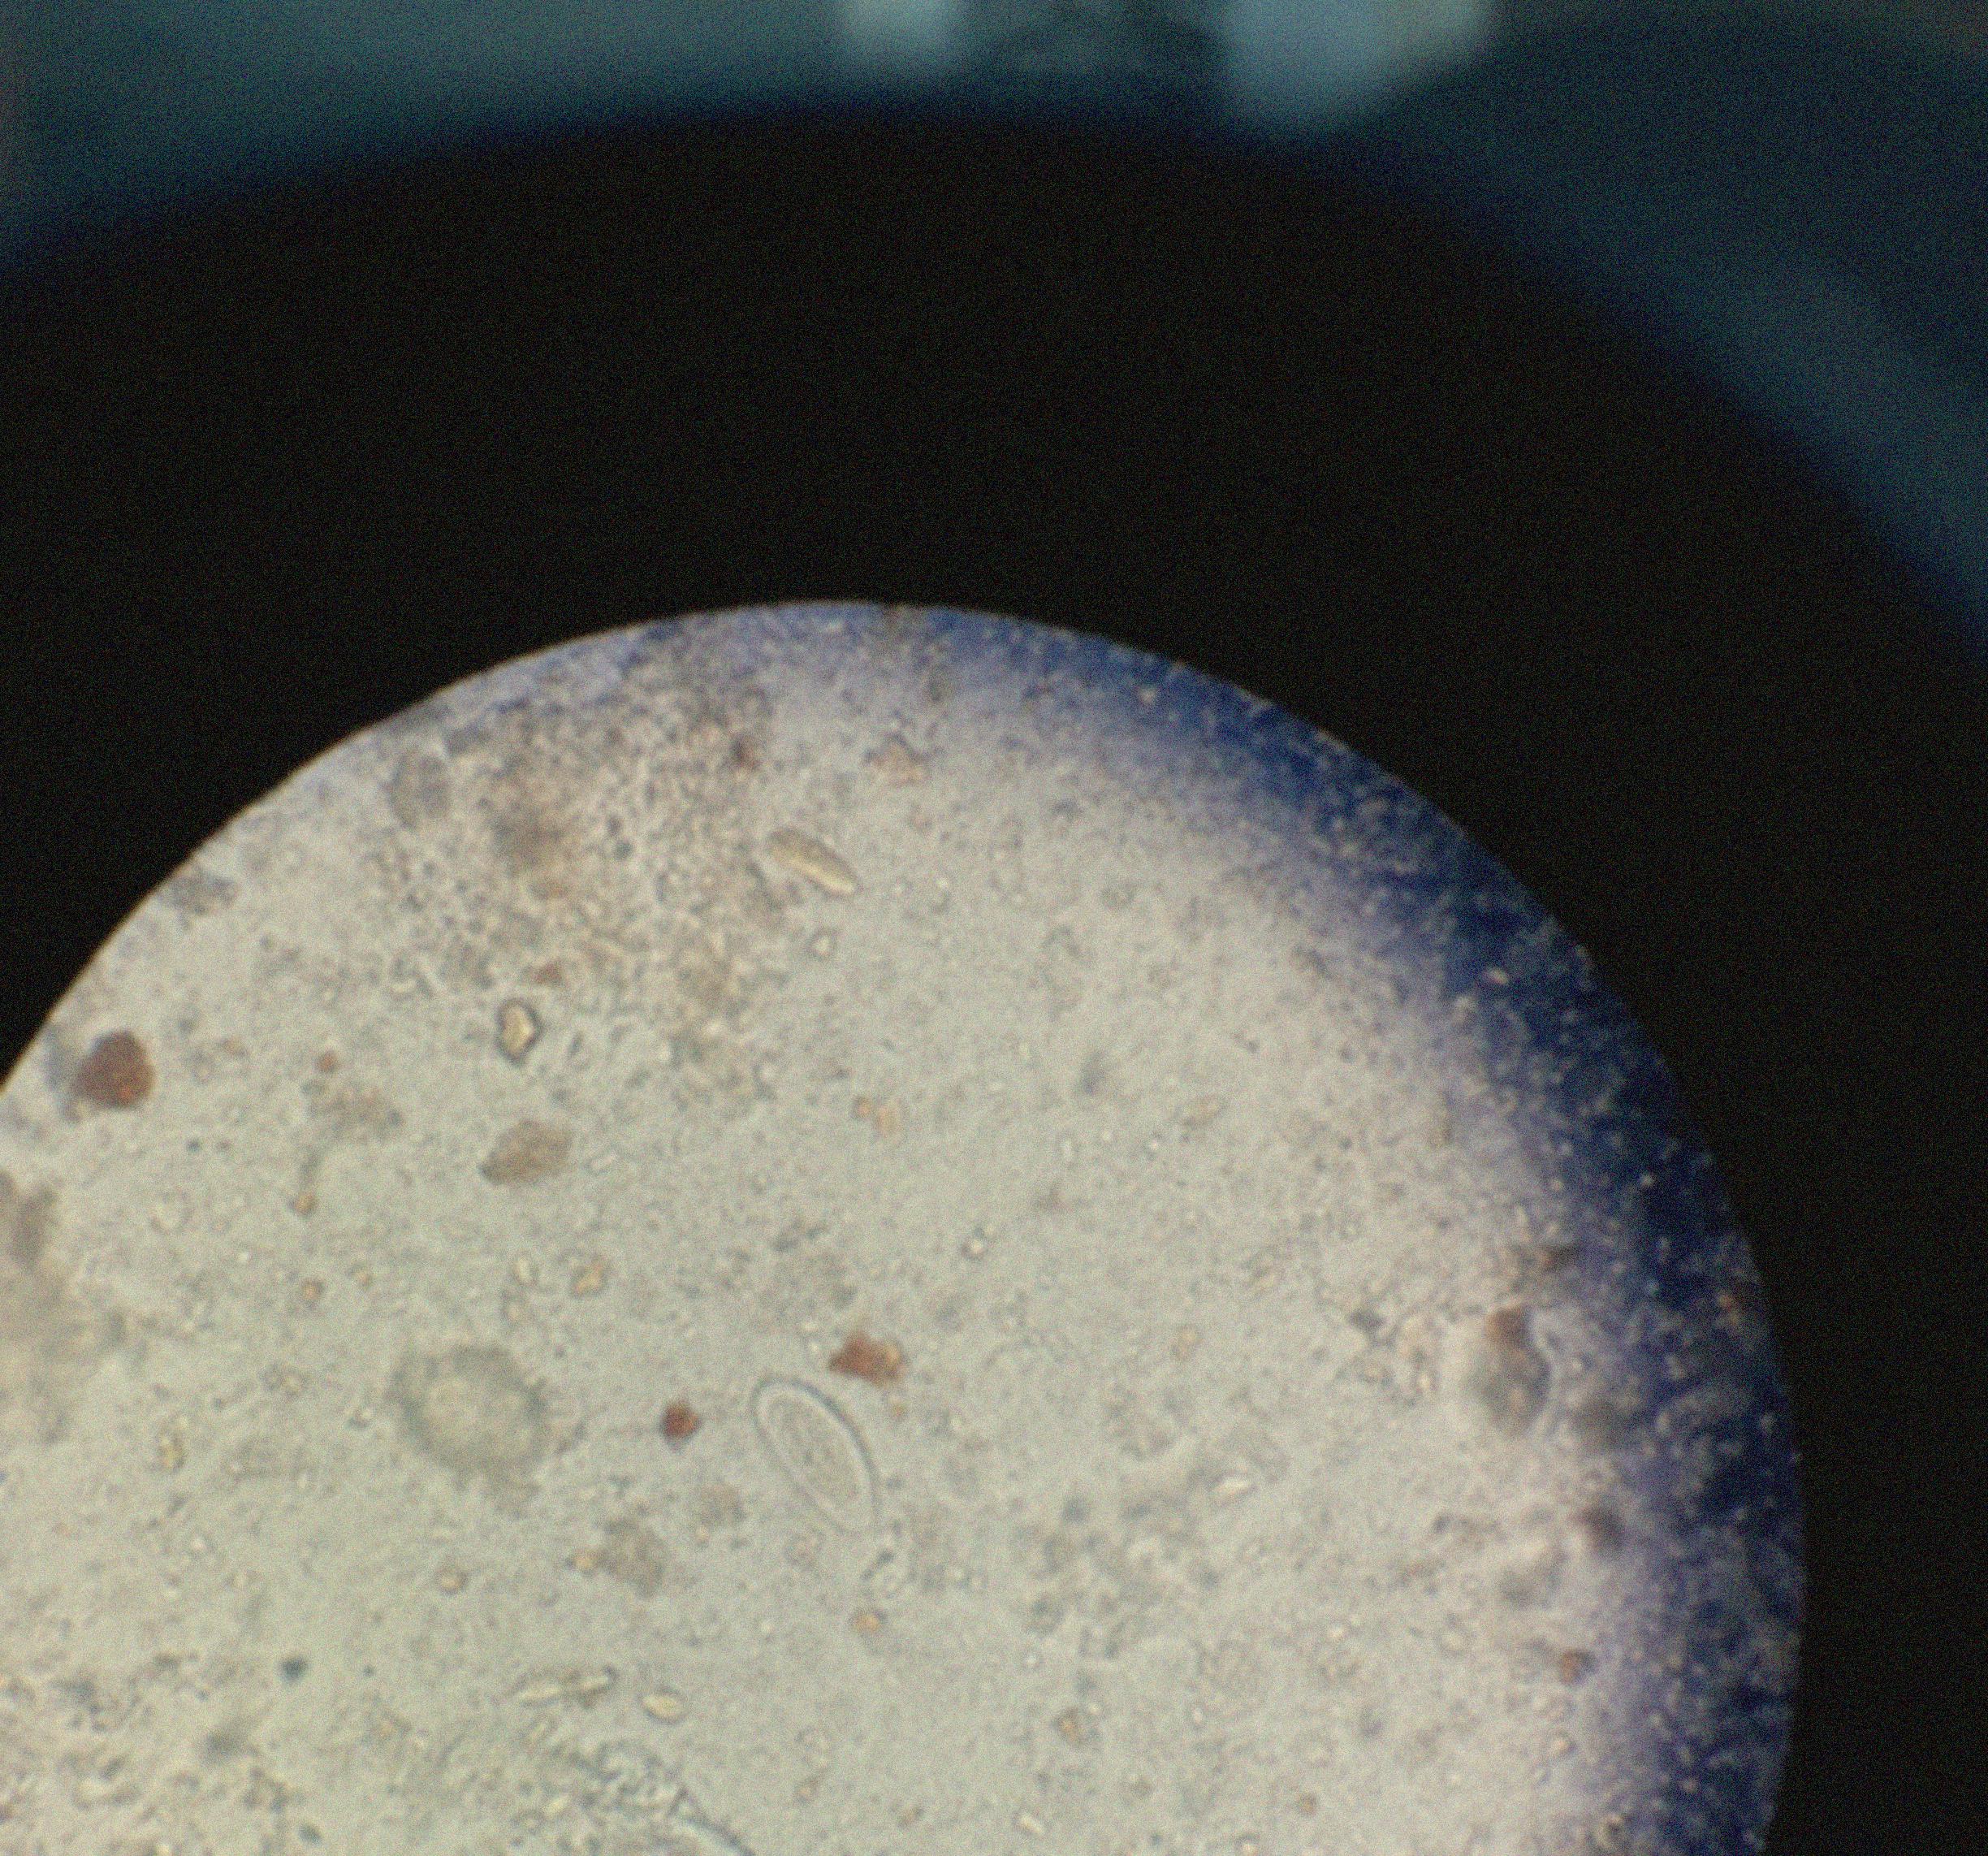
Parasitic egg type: Enterobius vermicularis